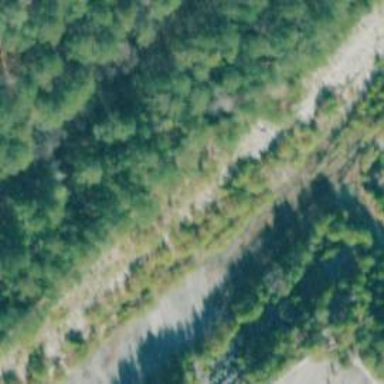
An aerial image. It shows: Disused railway spur used for aggregate freight services.